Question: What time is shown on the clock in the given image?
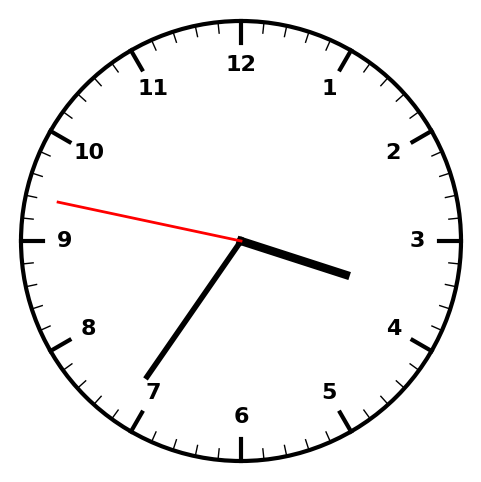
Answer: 03:35:47